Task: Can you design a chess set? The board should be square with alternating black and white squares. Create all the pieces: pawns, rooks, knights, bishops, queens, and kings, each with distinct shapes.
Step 650:
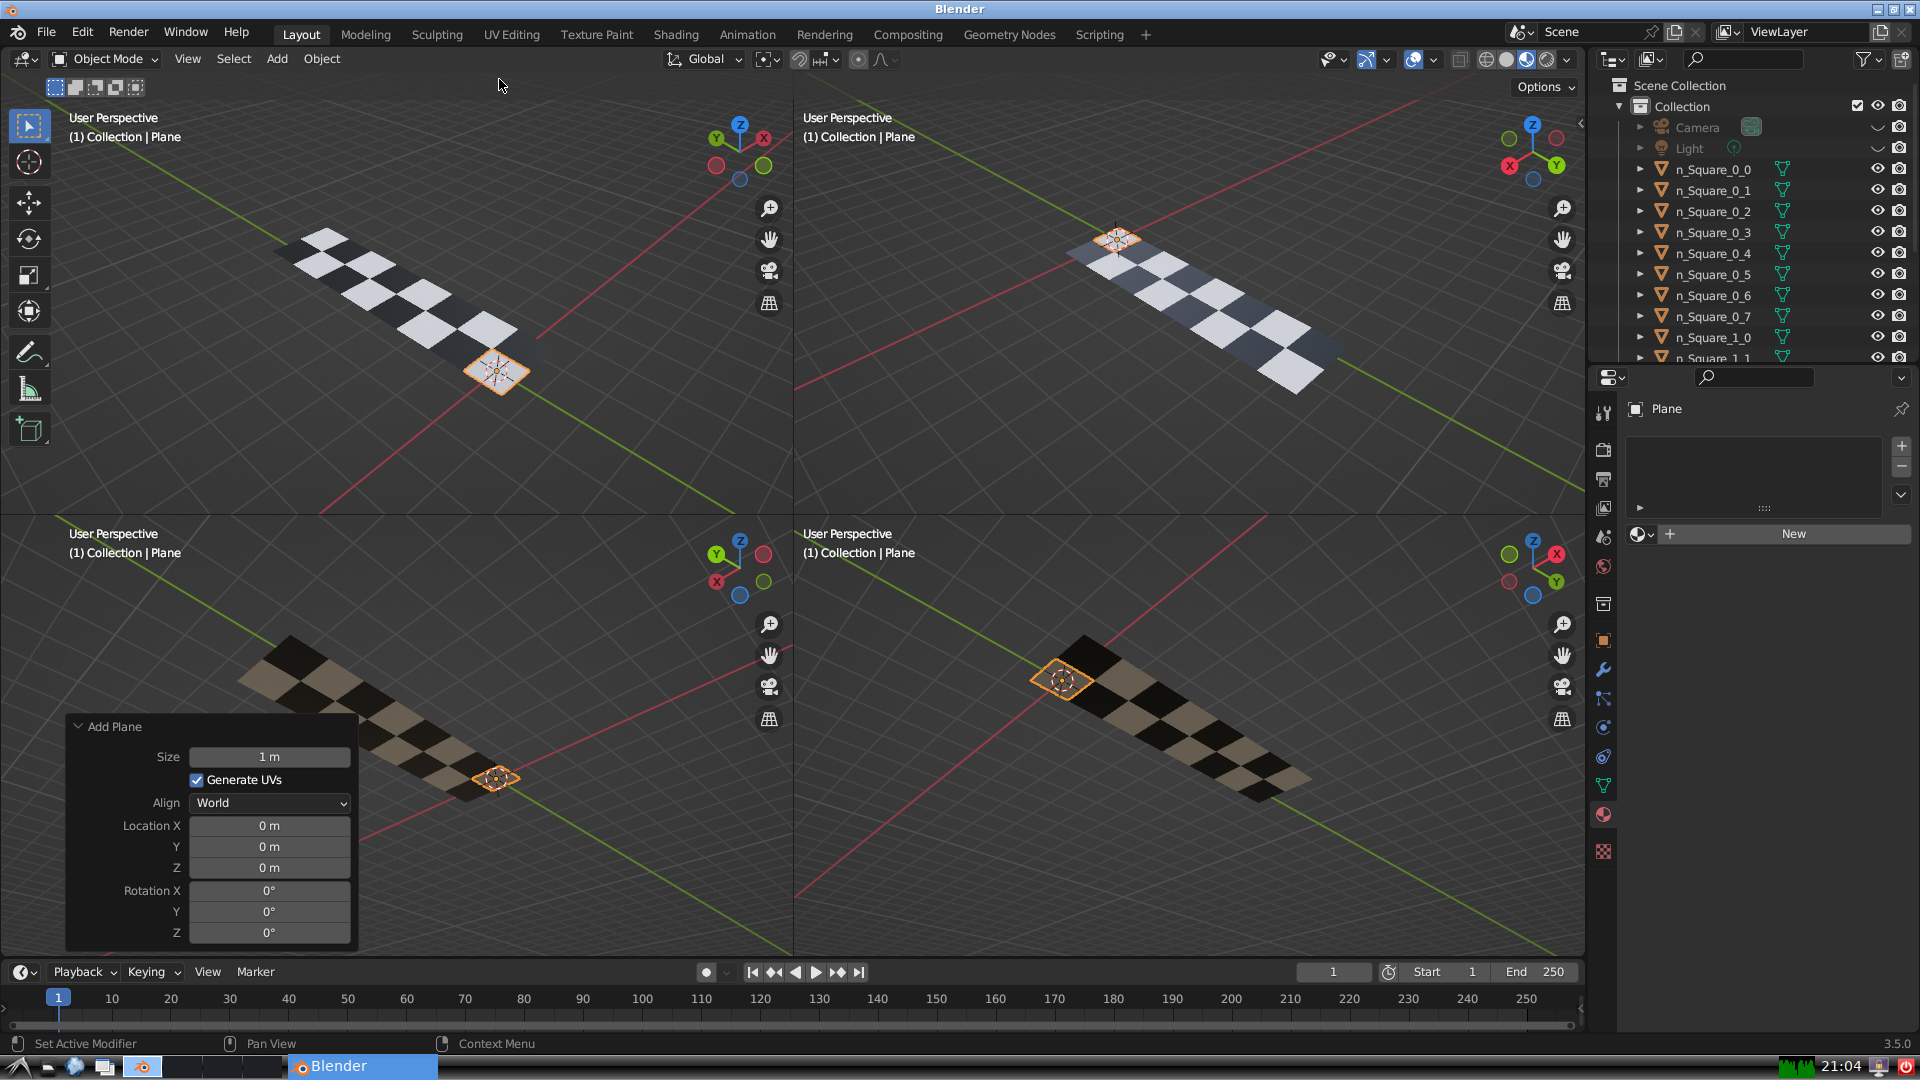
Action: {"mouse_move": [270, 758]}